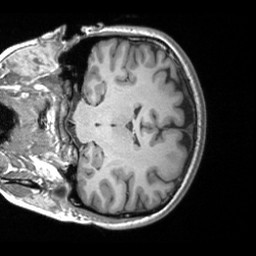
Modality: T1w
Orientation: coronal
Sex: female
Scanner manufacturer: siemens
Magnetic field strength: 3 T
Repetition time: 1.9 s
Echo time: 0.00252 s